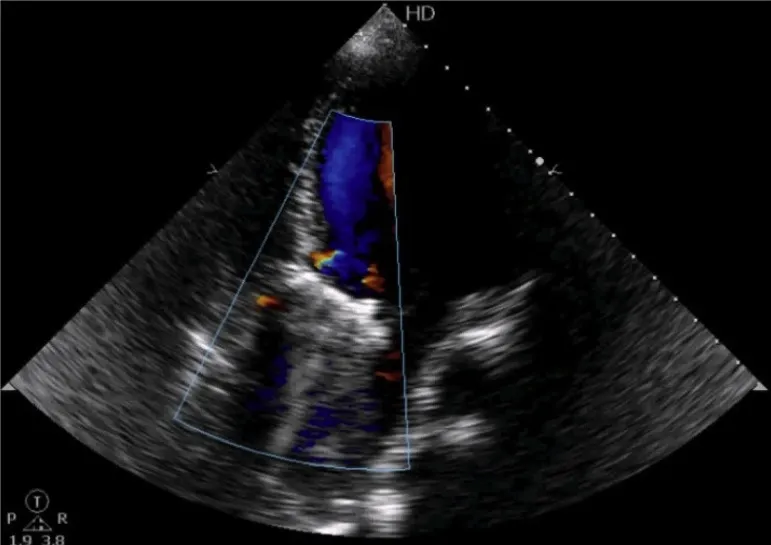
Post procedure echo shows normally functioning aortic disc prosthesis, with mild valvular AR & LV dysfunction (EF 40%).
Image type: radiology (ultrasound)